Question: Now I got the following <URL>
I want the orange button to cover all the white background,like here:

Thanks!
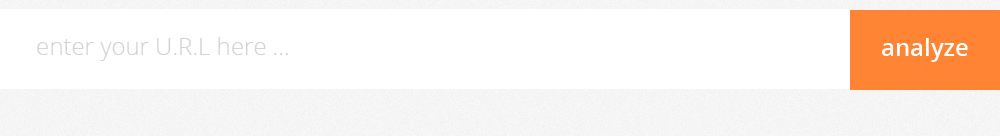
Answer: You can remove 'padding: .5em' from the form and what you want to make is I assume input field text to be centered that you can do by changing the 'padding' of 'input<URL>
For your reference I've used 'padding' like this :
'padding: .4em .3em .3em .7em;'
is nothing but
'''
padding-top: .4em;
padding-right: .3em;
padding-bottom: .3em;
padding-left: .7em;
'''
It's called CSS short hand property, you can get more like these over <URL>